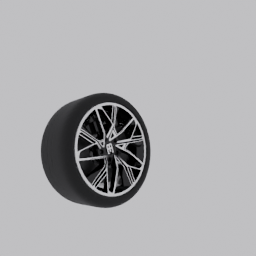
Label: mechanical